Question: I'm using adminhtml grid in my module in tab loaded via ajax.
The problem is it won't save choices I made on another grid pages. For example if I choose 2 products on the first page of the grid, then load second page of the grid and choose another 3 products and then load 1st page - All choices I made on this page of the grid is lost.
How to fix this?
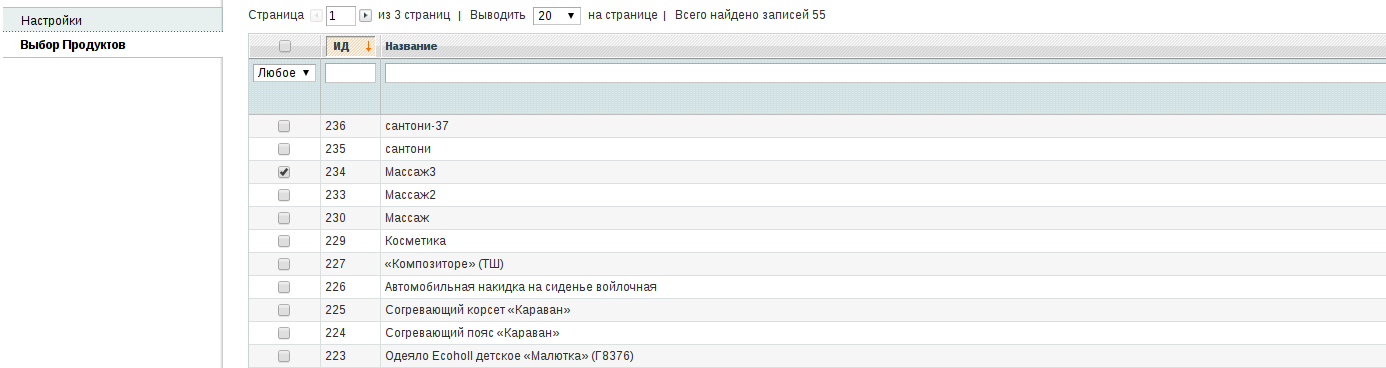
Answer: You need a grid serializer for your grid.
What this serialized does is to add a hidden input below the products grid and each time you check/uncheck a checkbox the id of the product is added to that hidden input or removed from it.
<URL> about how you can add product grid with selection to your custom entity. It seams you already implemented a part of it.
To see what else you need to do check the section that starts with "Now the layout for these 2 actions". That will show you how to add the grid serializer and the section that starts with "Now saving the data." to see how you can save the data in the db.